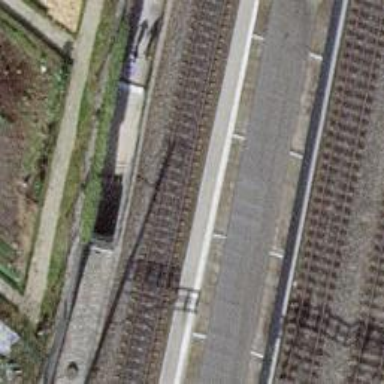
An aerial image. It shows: Asphalt footway that goes through tunnel.